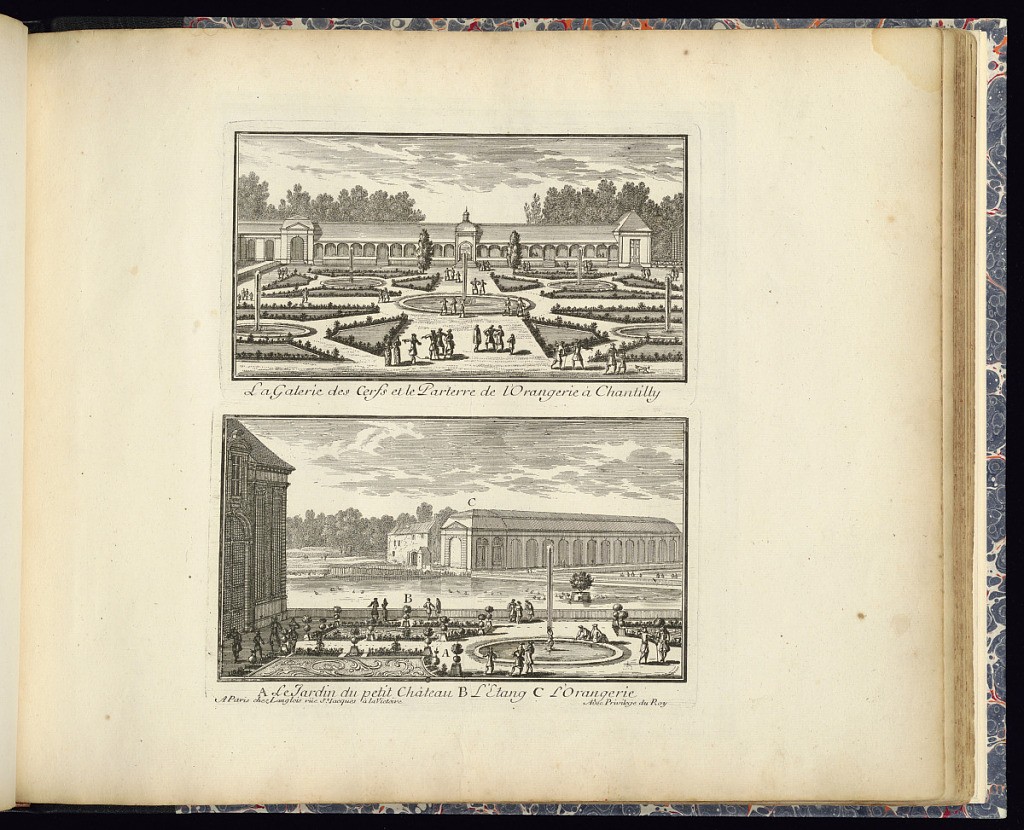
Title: La Galerie des Cerfs et le Parterre de l’Orangerie à Chantilly (Upper Plate)
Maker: Adam Perelle, French, 1638 – 1695
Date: late 17th century
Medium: Etching on laid paper
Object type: Print
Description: Two plates printed one above the other. View of the gardens of Chantilly. The upper plate illustrates the Orangery in the background with its parterre planting and fountain basins with jets of water in the foreground. The lower plate illustrates the formal garden with parterre planting and circular basin with fountain in the foreground, a section of the chateau to the left, and the Orangery beyond the pond in the background. Figures throughout the grounds. The plates are titled.